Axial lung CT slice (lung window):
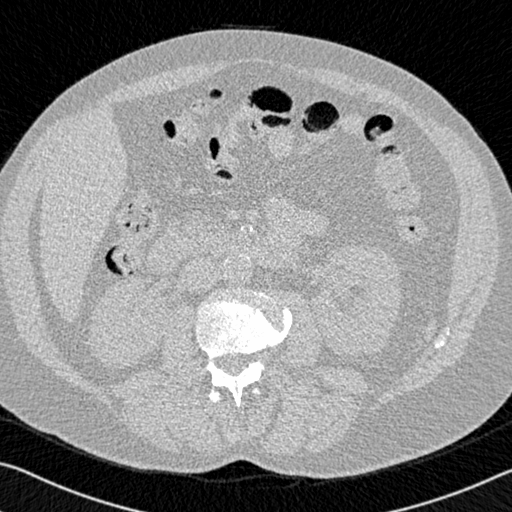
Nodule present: no